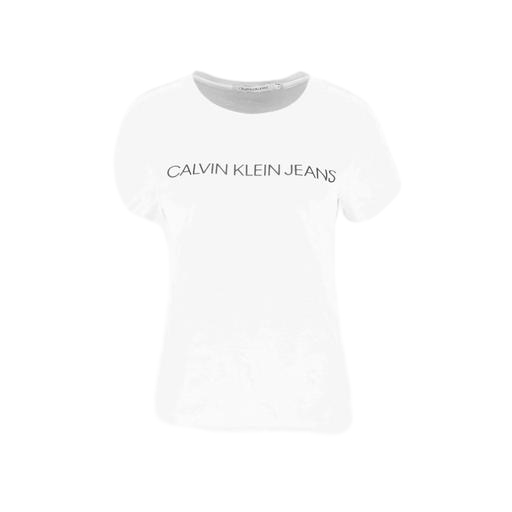
white logo-print t-shirt, white logo print t-shirt, white t-shirt and black letters, white background